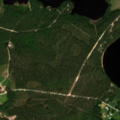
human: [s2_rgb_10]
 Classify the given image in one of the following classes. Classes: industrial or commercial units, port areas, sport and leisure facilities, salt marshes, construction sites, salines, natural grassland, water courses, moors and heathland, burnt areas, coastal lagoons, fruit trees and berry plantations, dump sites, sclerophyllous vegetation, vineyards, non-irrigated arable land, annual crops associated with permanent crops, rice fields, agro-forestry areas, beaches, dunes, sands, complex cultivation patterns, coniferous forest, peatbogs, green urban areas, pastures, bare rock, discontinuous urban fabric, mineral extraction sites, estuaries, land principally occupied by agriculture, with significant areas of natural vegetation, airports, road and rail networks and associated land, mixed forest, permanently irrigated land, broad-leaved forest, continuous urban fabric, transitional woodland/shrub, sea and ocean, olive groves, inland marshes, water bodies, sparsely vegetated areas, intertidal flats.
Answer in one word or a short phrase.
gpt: coniferous forest, mixed forest, transitional woodland/shrub, water bodies